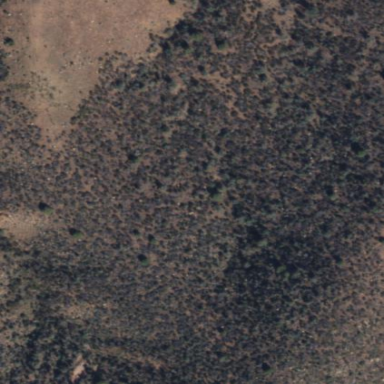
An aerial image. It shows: Scrub area with evergreen needle-leaved vegetation.